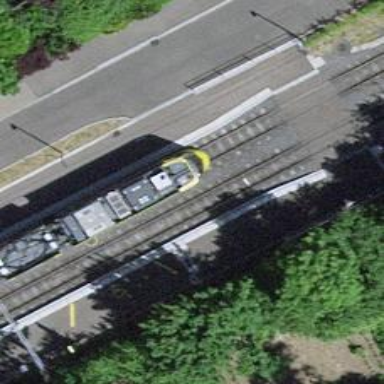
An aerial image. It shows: Tram stop with stop position for public transport.